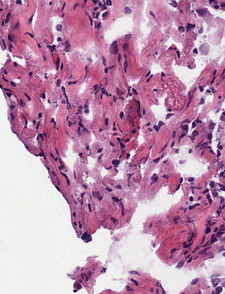
Tumor epithelial tissue: no
Tumor-associated stroma tissue: no
Normal tissue: yes